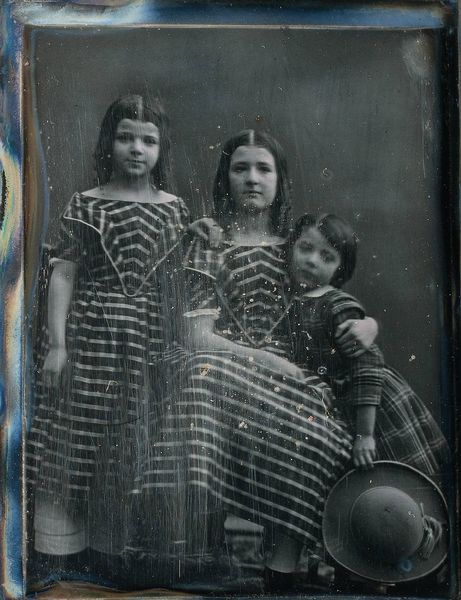
Titel: Portrait von Johanna Ernestine, Rosa and Carel Asser
Künstler: Eduard Isaac Asser
Standort: Amsterdam
Institution: Rijksmuseum
Schlagwörter: blau, hand, kopf, weiß, dreieck, frauen, menschen, mädchen, sitzen, ausschnitt, frau, frisur, frisuren, grau, haar, hintergrund, hut, hüte, kariert, kleid, kleider, mund, nase, schwarz, blick, karo, rock, teppich, alt, hose, arm, arme, augen, blicke, gesicht, halten, rahmen, stehen, hände, portrait, porträt, haare, pose, stehend, drei, familie, kind, mutter, tochter, locken, löckchen, mittelscheitel, scheitel, schulter, kinder, lächeln, umarmung, röcke, schuhe, klein, linien, rand, zopf, ernst, gestreift, streifen, ring, geschwister, schwestern, foto, fotografie, photographie, umarmen, karos, schmutz, unterrock, porträts, groß, schwarz weiss, schwester, gruppenbild, kleinkind, photo, matrosen, töchter, kratzer, harr, trist, gleich, famiilie, grppe, liniert, tartan, zwillinge, ähnlichkeit, fotoggrafie, stopsellocken, drillinge, größer, driusr, 3 mädchen, matrosenlook